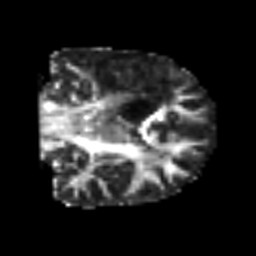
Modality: FA
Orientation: coronal
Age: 50
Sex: male
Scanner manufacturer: siemens
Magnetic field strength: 3 T
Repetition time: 6.1 s
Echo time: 0.101 s